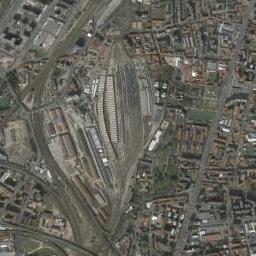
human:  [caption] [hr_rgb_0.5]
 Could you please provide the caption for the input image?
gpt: The railway station has some staggered railways and lots of other buildings are next to the railway station .

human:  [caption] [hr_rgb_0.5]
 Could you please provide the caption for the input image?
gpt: The railway station is on the bare land next to some buildings .

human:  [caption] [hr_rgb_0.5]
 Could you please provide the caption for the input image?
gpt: Many buildings are beside the railway station .

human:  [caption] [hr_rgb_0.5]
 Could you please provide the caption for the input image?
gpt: There is a railway station in the crowded city .

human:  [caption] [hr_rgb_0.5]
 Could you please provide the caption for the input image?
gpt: There are many buildings near the railway station .